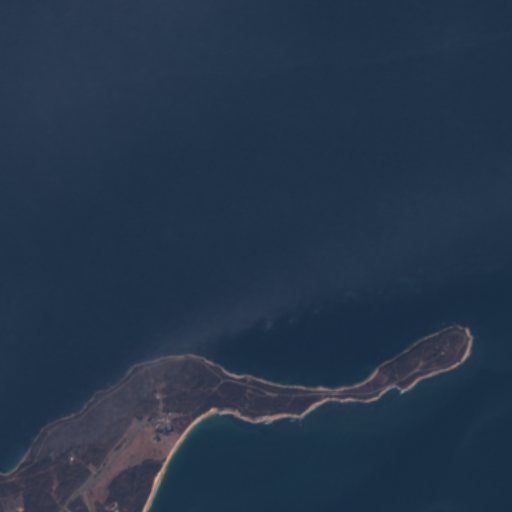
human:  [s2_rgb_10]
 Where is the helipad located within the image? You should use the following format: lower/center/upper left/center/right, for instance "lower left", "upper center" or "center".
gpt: The helipad is located in the lower left of the image.
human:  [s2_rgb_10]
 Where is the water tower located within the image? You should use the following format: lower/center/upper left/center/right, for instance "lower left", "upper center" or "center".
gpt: The water tower is located in the lower left of the image.
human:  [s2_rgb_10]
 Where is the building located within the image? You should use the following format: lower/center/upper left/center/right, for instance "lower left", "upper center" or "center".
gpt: The building is located in the lower of the image.
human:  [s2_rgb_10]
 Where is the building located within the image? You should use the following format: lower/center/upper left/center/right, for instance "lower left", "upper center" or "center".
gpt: The building is located in the lower of the image.
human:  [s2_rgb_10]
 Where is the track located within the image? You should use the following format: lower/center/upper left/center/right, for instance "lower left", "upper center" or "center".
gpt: There is no track in the image.